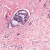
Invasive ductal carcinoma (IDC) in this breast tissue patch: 1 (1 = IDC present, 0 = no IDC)